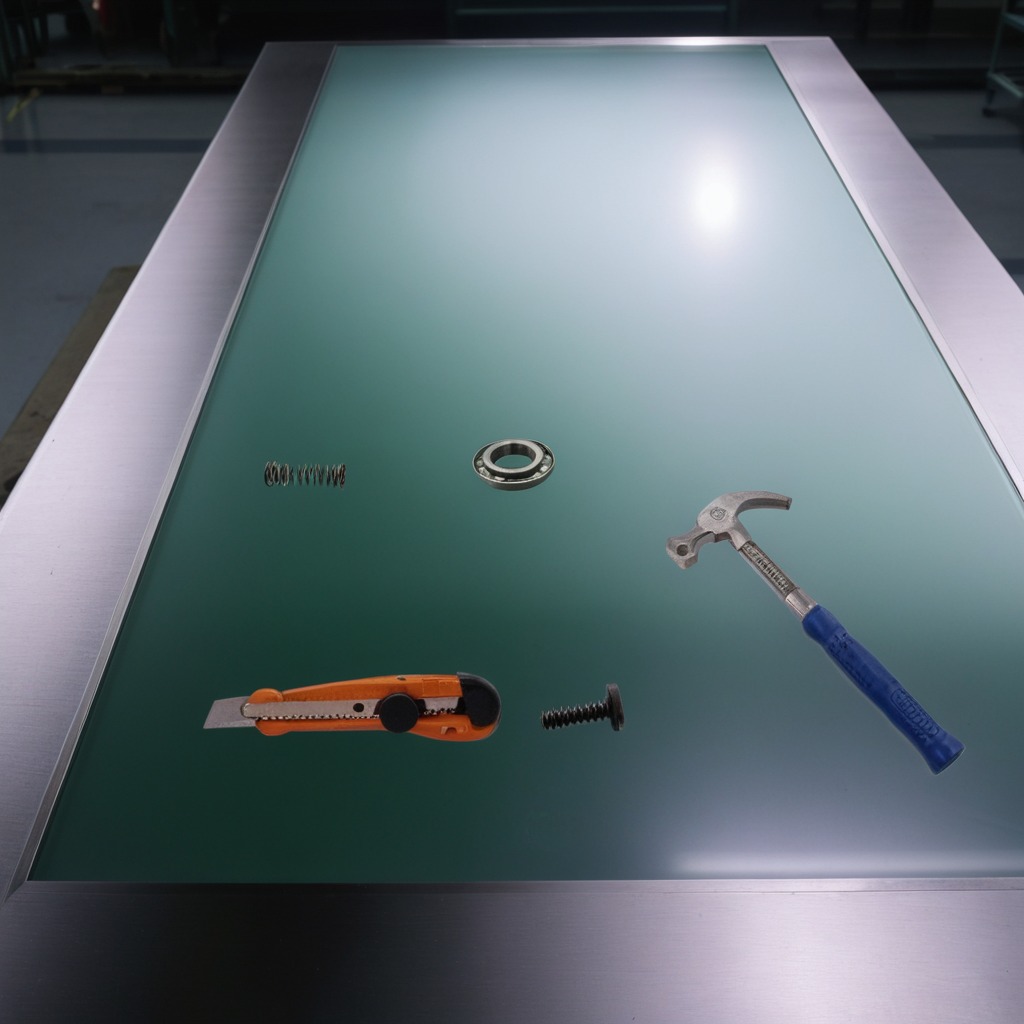
A ball bearing, a utility knife, a machine screw, a hammer, and a coiled metal spring are lying on a clean empty table in a railway signal maintenance room.